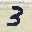
Label: 3